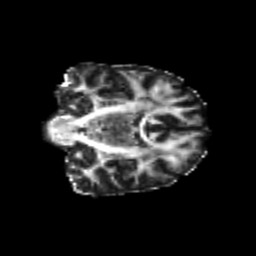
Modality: FA
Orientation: coronal
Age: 22
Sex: female
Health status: healthy
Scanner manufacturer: philips
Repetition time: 7.39 s
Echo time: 0.08599 s